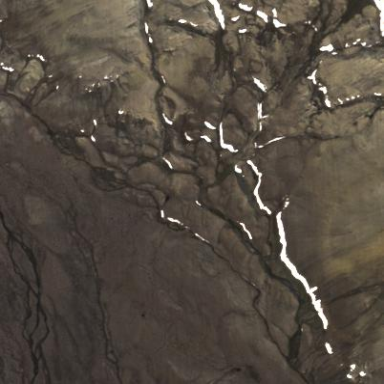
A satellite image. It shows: Landform in the tundra polygon.